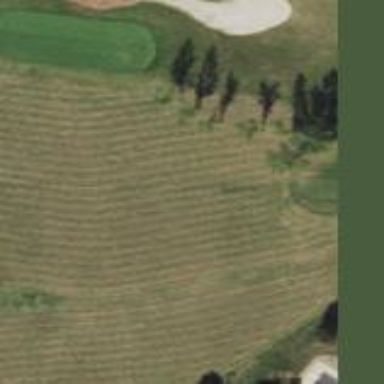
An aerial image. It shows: Area with grass used as rough in golf course.